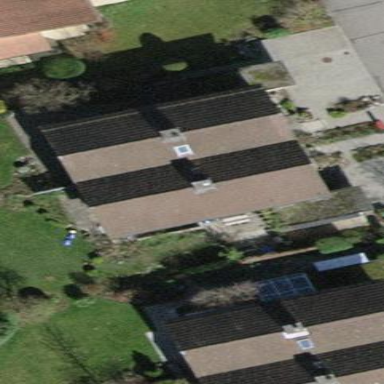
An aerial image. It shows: Building with tile roof.